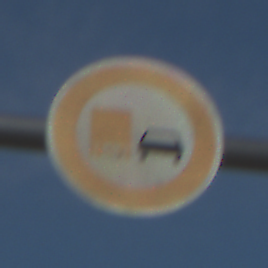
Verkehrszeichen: UeberholverbotKraftfahrzeuge
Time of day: MorningAfternoon
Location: Outdoor (Nature)
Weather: PartlyCloudy
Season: NotSpecified
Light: Natural